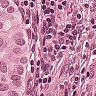
Metastatic tissue present: yes